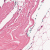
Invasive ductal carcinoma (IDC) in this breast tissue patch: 0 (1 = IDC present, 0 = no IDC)